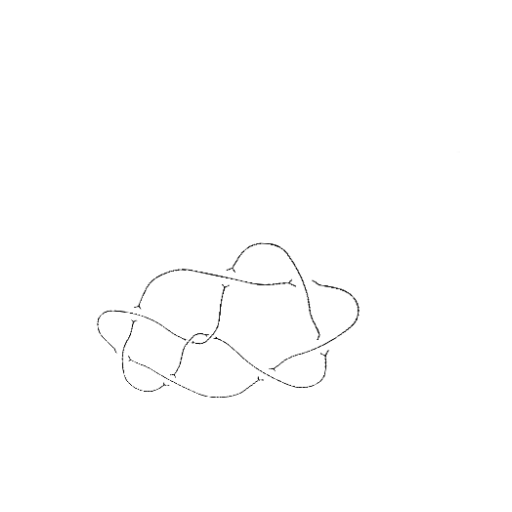
Crossing number: 9